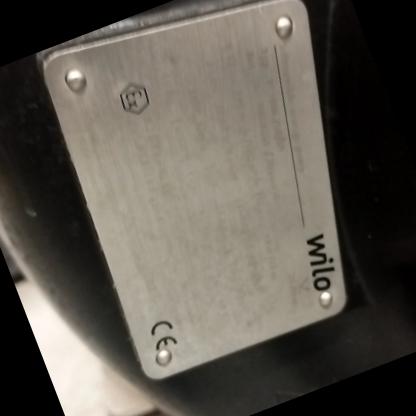
Klasa: tabliczka-znamionowa